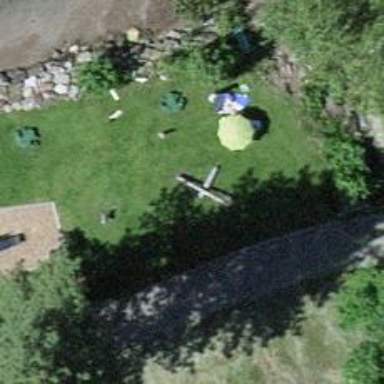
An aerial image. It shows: Playground featuring seesaw.